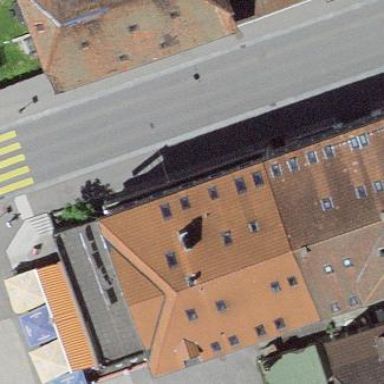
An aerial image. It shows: Hotel building.